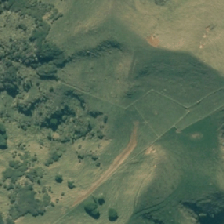
Land cover: manuka_kanuka